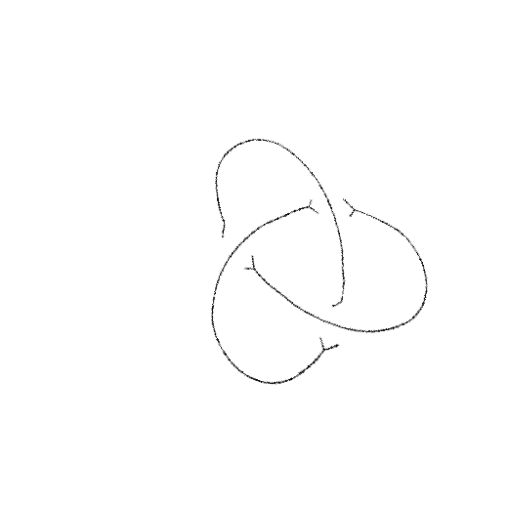
Crossing number: 3